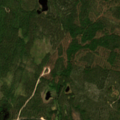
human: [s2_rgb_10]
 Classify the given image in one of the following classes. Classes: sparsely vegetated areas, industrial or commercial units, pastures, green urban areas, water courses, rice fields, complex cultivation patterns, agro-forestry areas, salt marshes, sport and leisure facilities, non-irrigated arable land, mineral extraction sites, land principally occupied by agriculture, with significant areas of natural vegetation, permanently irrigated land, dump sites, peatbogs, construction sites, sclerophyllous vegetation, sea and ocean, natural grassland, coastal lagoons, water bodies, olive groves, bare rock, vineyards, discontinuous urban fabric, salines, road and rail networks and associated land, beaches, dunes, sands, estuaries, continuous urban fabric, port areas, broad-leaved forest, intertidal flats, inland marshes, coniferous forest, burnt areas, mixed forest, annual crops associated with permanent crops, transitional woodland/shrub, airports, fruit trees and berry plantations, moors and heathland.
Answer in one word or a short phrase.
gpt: coniferous forest